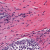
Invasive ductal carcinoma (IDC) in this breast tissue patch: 0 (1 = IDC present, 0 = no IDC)